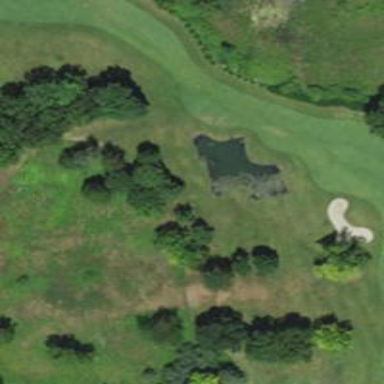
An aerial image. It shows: Grassy area designated as golf fairway.